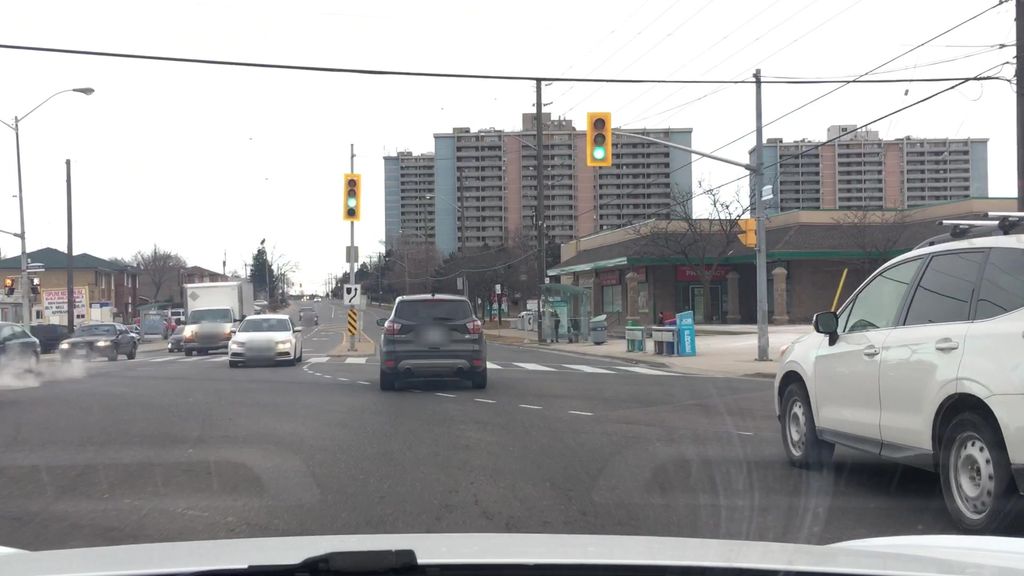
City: toronto